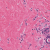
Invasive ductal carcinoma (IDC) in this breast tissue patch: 0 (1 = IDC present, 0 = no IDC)